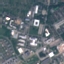
Land use / land cover: Industrial